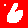
Digit: 6